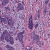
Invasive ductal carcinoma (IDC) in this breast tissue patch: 1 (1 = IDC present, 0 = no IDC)